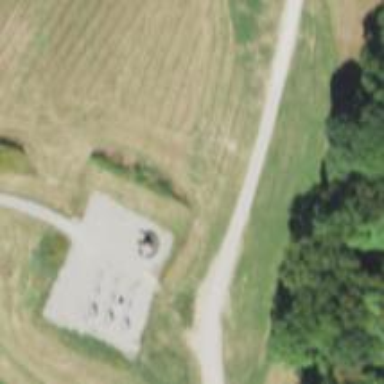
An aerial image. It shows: Storage tank with man-made structure.